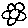
Label: flower